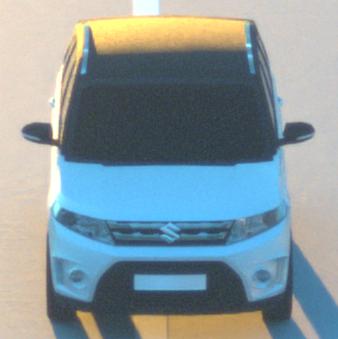
Make: Suzuki
Model: Vitara 1.6
Detailed model: Vitara (LY)
Model produced from: 2015/04
Model produced until: 2018/08
Doors: 5
Color: white
Road condition: dry road
Daytime: sunrise or sunset
Contrast: medium contrast